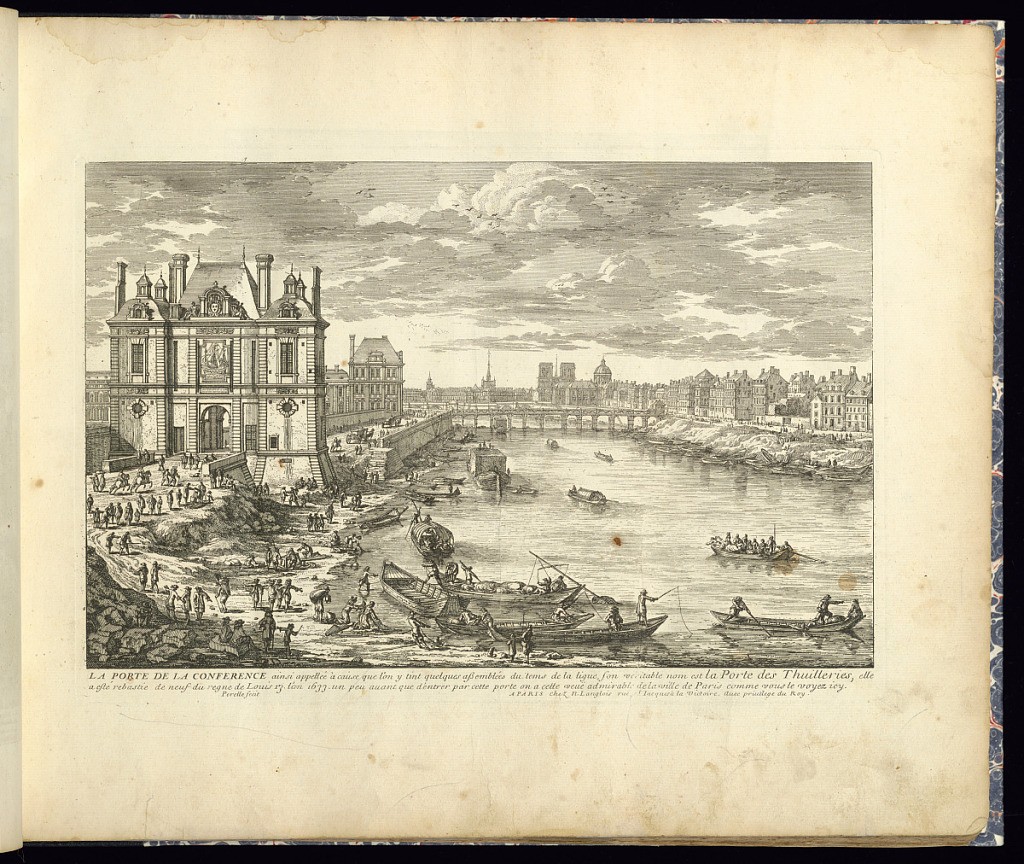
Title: LA PORTE DE LA CONFERENCE
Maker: Gabriel Perelle, French, 1604–1677
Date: late 17th century
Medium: Etching on laid paper
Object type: Print
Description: View of Paris, with the river Seine in the center and a large gate on the left bank. Bridges in the background, and buildings. Barges, and boats on the river with figures. A description of the gate is lettered below. The plate is titled and signed.